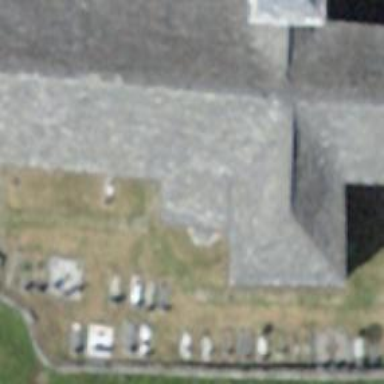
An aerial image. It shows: Cemetery.